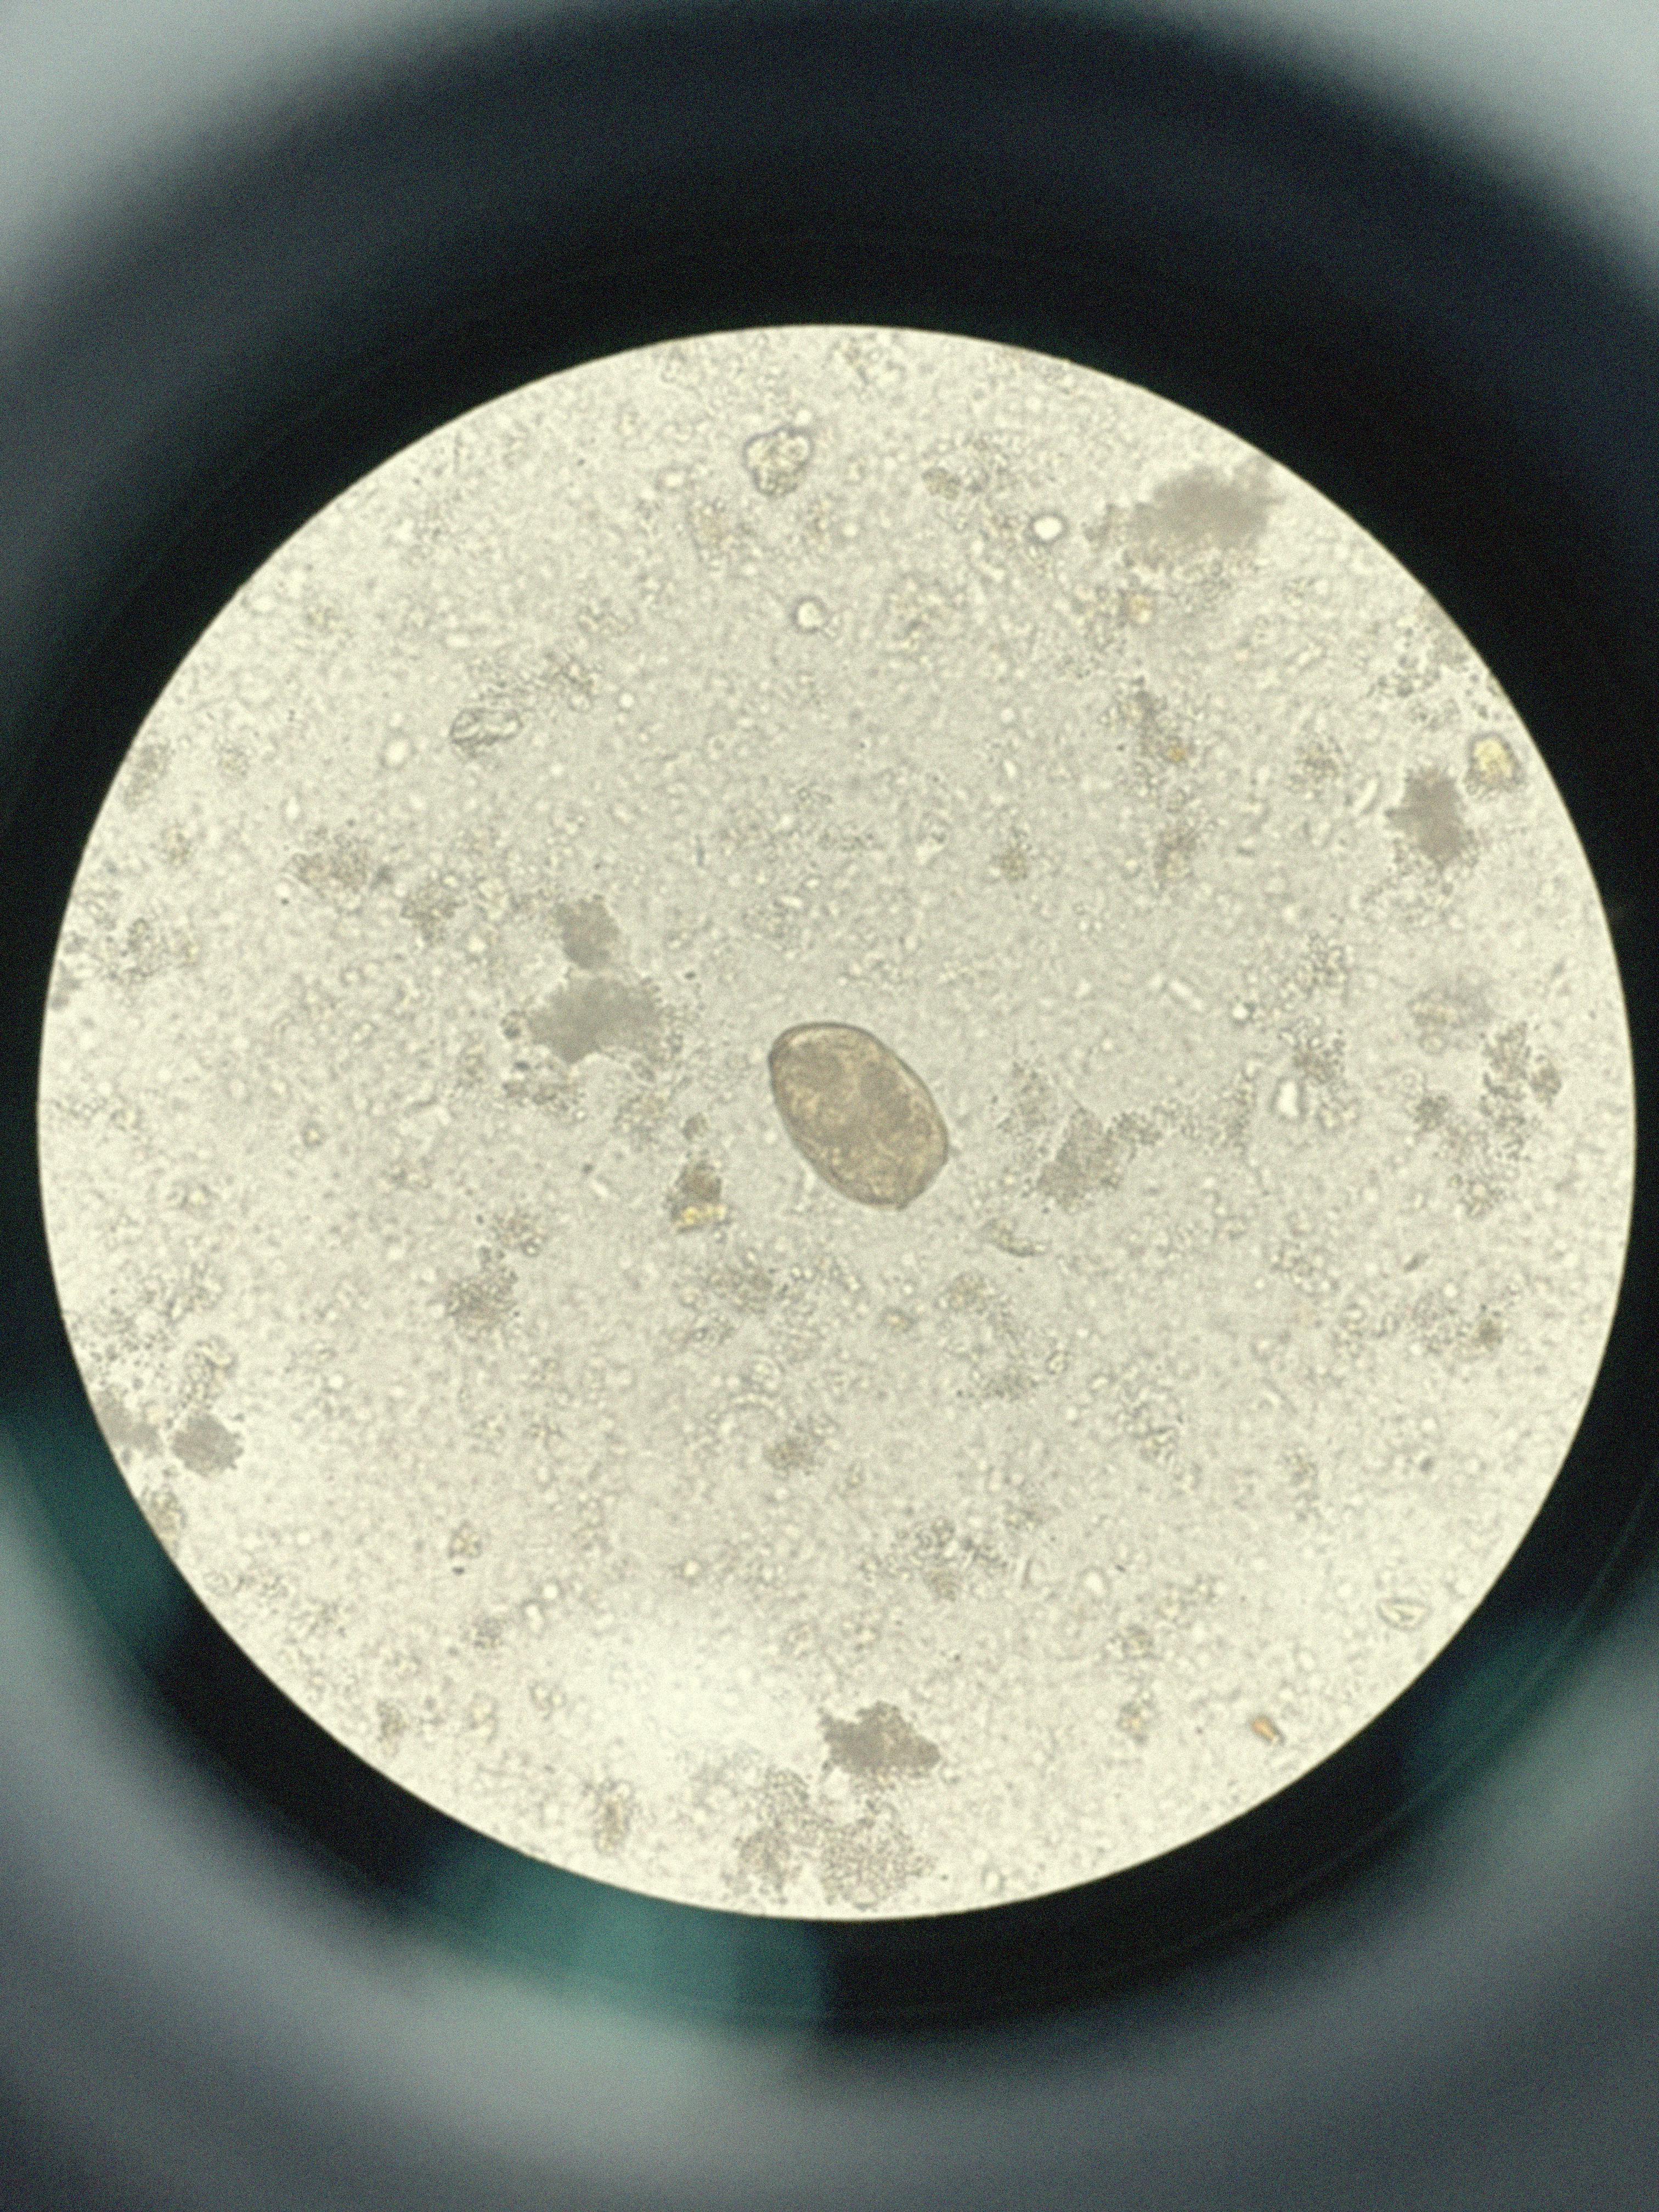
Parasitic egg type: Paragonimus spp